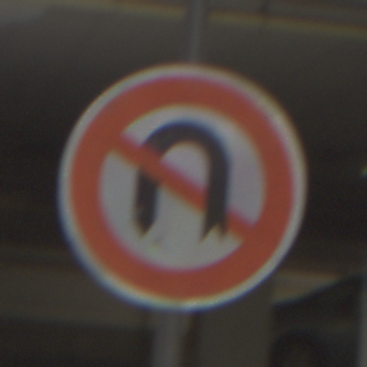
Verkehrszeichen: VerbotWenden
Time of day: Midday
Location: Roofed (Urban)
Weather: Overcast
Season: NotSpecified
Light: Artificial